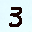
Label: 3